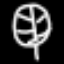
Label: leaf